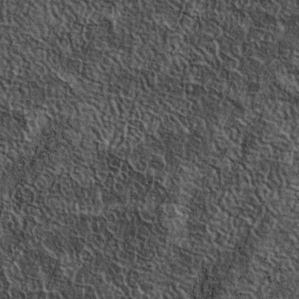
Label: non_frost